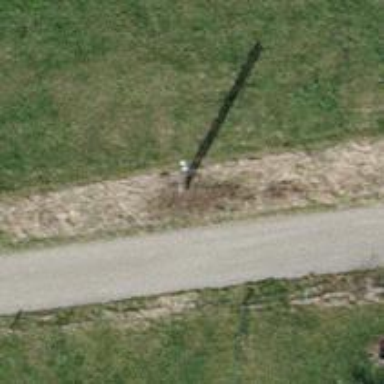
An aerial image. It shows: Power pole.